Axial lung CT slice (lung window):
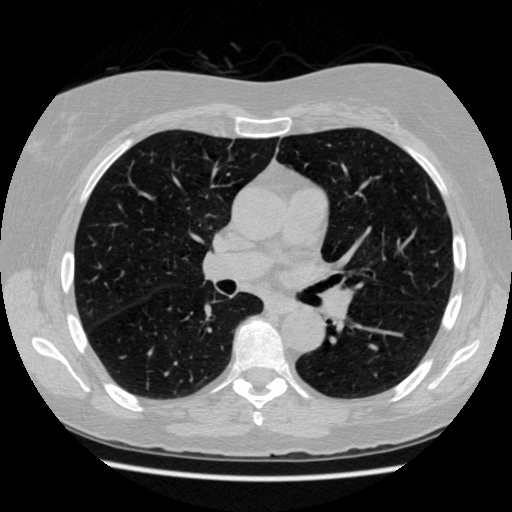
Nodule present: no